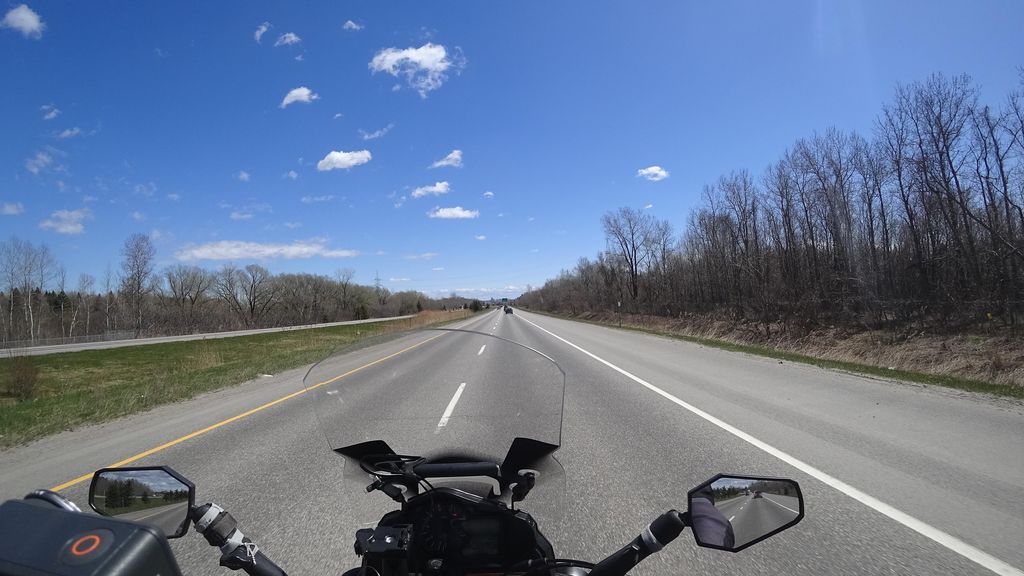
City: quebec_city